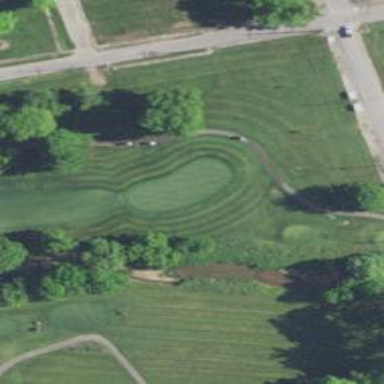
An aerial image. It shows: Golf hole.